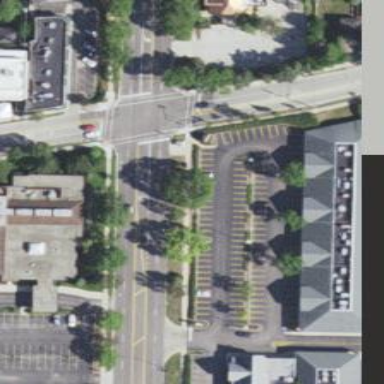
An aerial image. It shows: Footway with crossing lines.